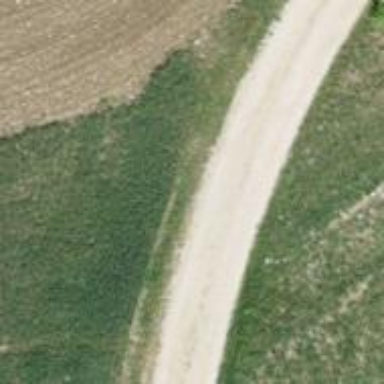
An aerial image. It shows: Track road with grade3 tracktype.